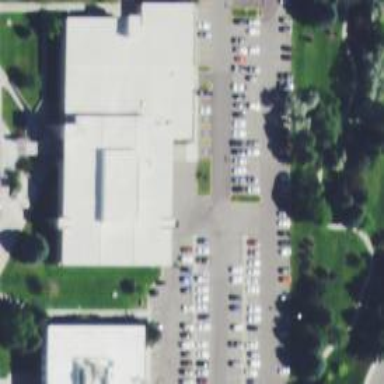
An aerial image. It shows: Parking space.